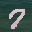
Label: 7